Aerial crown-view tile of a tropical tree (Barro Colorado Island, Panama), acquired 20241014:
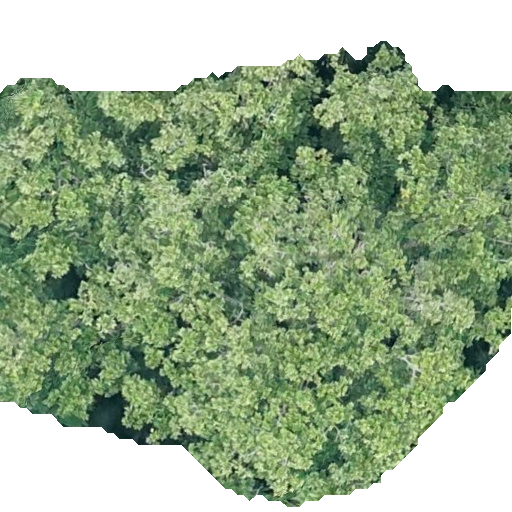
Species: Anacardium excelsum
GBIF accepted scientific name: Anacardium excelsum
Crown area: 336.025 m²